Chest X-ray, PA view. Patient: 44 years old, sex M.
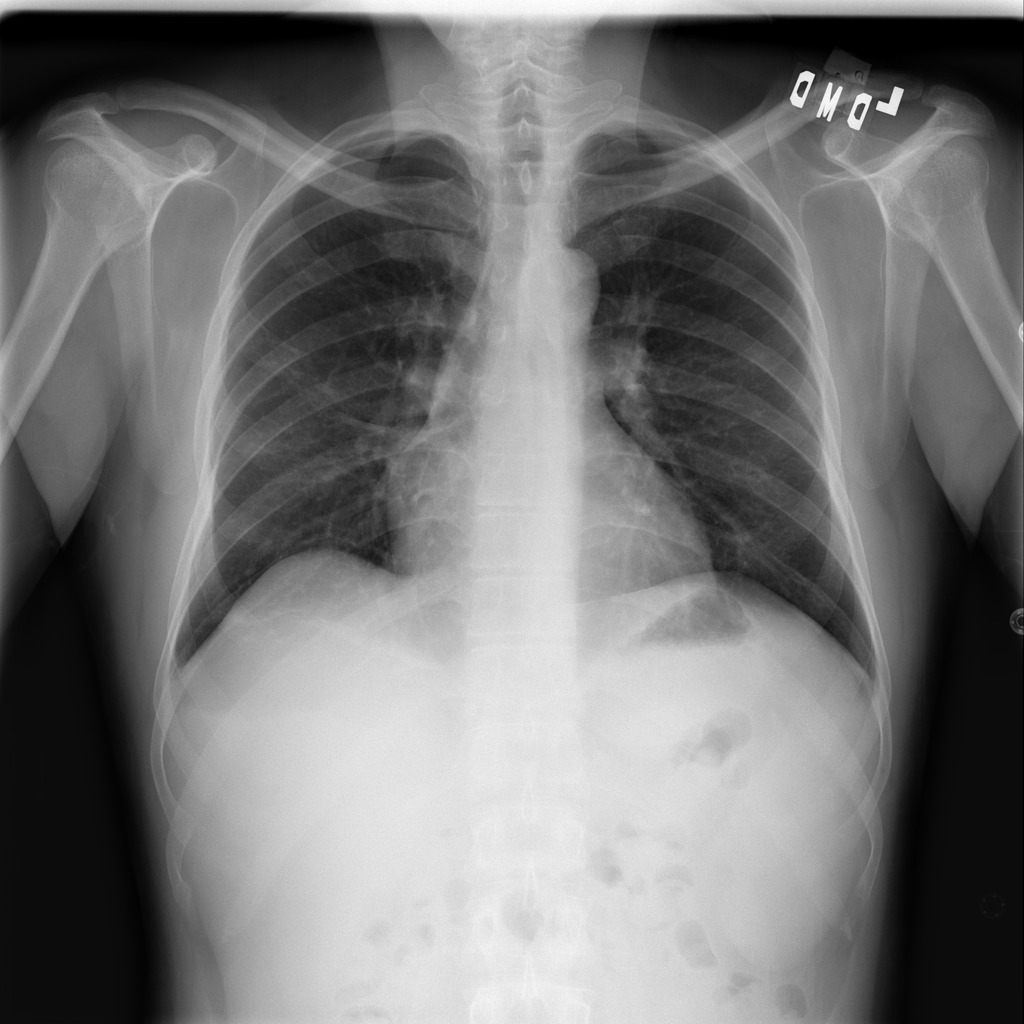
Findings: Atelectasis, Infiltration